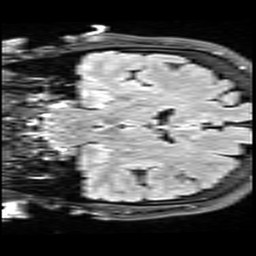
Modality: FLAIR
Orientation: coronal
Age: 58
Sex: female
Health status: healthy
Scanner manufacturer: siemens
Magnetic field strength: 3 T
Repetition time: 9 s
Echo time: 0.088 s